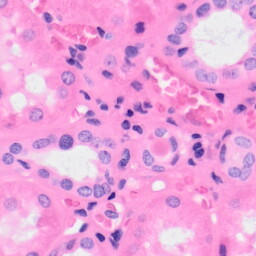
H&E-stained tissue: Kidney